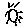
Label: sun